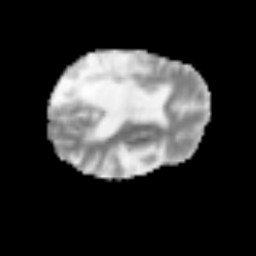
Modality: MD
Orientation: axial
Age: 65
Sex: female
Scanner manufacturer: siemens
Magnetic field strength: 3 T
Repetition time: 3.2 s
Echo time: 0.081 s